Question: I'm trying to create web-component using 'polymer-dart'. The component itself is a tab container, which can have a elements inside of it.
I want to have an html like this:
'''
<custom-tabs selected="three">
<custom-tab name="one">... content skipped ...</custom-tab>
<custom-tab name="two">... content skipped ...</custom-tab>
<custom-tab name="three">... content skipped ...</custom-tab>
</custom-tabs>
'''
In 'custom-tabs' html file I want to have something like this:
'''
<polymer-element name="custom-tabs">
<template>
<div class="tabs">
<content select="custom-tab"></content>
</div>
<nav>
For each of custom-tab I want to create tab header (link) here
</nav>
</template>
</polymer-element>
'''
- '.tabs'- 'custom-tab''{{attribute-name}}'

P.S. I only need help on '<template>' syntax, I can deal with css myself. Thanks in advance!
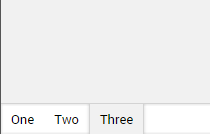
Answer: '''
<link rel="import" href="../../packages/polymer/polymer.html">
<polymer-element name="custom-tabs">
<template>
<style>
:host {
display: block;
}
</style>
<nav>
<template repeat="{{tab in tabHeaders}}">
<div>{{tab}}</div>
</template>
</nav>
<div class="tabs">
<content id="content" select="custom-tab"></content>
</div>
</template>
<script type="application/dart" src="custom_tabs.dart"></script>
</polymer-element>
'''
'''
import 'package:polymer/polymer.dart';
import 'dart:html' as dom;
@CustomTag('custom-tabs')
class CustomTabs extends PolymerElement {
CustomTabs.created() : super.created() {}
@observable
// toObservable() is to make Polymer update the headers (using template repeat) when the tabs list changes later on
List<String> tabHeaders = toObservable([]);
attached() {
super.attached();
// initialize the header list when the custom-tabs element is attached to the dom
updateTabHeaders();
}
// needs to be called every time the list of custom-tab children changes
void updateTabHeaders() {
tabHeaders.clear();
// the content element needs to have the id 'content'
($['content'] as dom.ContentElement).getDistributedNodes().forEach((e) {
// you can skip elements here for example based on attributes like 'hidden'
tabHeaders.add((e as dom.Element).attributes['name']);
});
}
}
'''